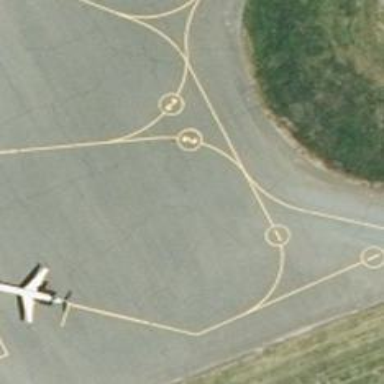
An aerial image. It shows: View of taxiway at the airport.